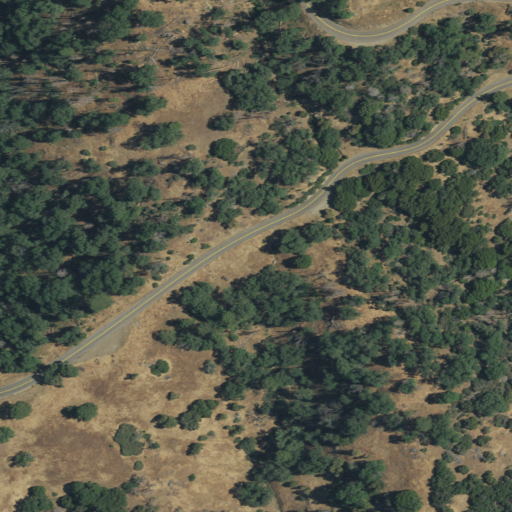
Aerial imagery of gap in California named Dead Mule Saddle containing shrub, evergreen forest, open development, grassland, deciduous forest, and mixed forest